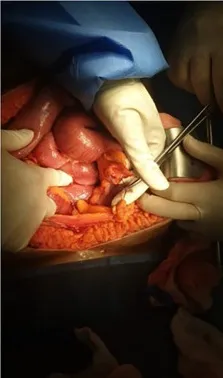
Appendices epiploicae ring before and after cutting it.
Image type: medical_photograph (other_medical_photograph)